Question: I create 'ExpandableListview' in 'Android'. I use custom adapter but my all child item is in every single group.
Result that I want to :
'''
[ First ] [ Second ] [ Third ]
- AAA - DDD - GGG
- BBB - EEE - HHH
- CCC - FFF - III
'''
('First', 'Second', and 'Third' is expandable list group name / and other is child item name)
But My list show like :
'''
[ First ] [ Second ] [ Third ]
- AAA - AAA - AAA
- BBB - BBB - BBB
- CCC - CCC - CCC
- DDD - DDD - DDD
- EEE - EEE - EEE
- FFF - FFF - FFF
- GGG - GGG - GGG
- HHH - HHH - HHH
- III - III - III
'''
Screenshot :
(I changed group name)

This is my code :
'''
//ExpandableList
private ExpandableListView mPastMedalList;
//ListView Adapter
private ArrayList<String> mGroupList = new ArrayList<>();
private ArrayList<Object> mChildList = null;
private ArrayList<String> mChildListContent = new ArrayList<>();
private void setList(){
setGroupData();
setChildGroupData();
mPastMedalList.setAdapter(new BaseExpandableAdapter(getActivity(), mGroupList, mChildList));
mPastMedalList.expandGroup(0); //default expand
//click event
mPastMedalList.setOnGroupClickListener(new ExpandableListView.OnGroupClickListener() {
@Override
public boolean onGroupClick(ExpandableListView parent, View v, int groupPosition, long id) {
setExpandableListViewHeight(parent, groupPosition);
return false;
}
});
}
private void setGroupData() {
mGroupList.add("First");
mGroupList.add("Second");
mGroupList.add("Third");
}
private void setChildGroupData() {
mChildList = new ArrayList<>();
mChildListContent.add("AAA");
mChildListContent.add("BBB");
mChildListContent.add("CCC");
mChildList.add(mChildListContent);
mChildList = new ArrayList<>();
mChildListContent.add("DDD");
mChildListContent.add("EEE");
mChildListContent.add("FFF");
mChildList.add(mChildListContent);
mChildList = new ArrayList<>();
mChildListContent.add("GGG");
mChildListContent.add("HHH");
mChildListContent.add("III");
mChildList.add(mChildListContent);
}
'''
and my adapter source:
'''
public class BaseExpandableAdapter extends BaseExpandableListAdapter {
private ArrayList<String> groupList = null;
private ArrayList<Object> childList = null;
private LayoutInflater inflater = null;
private ViewHolder viewHolder = null;
public BaseExpandableAdapter(Context c, ArrayList<String> groupList, ArrayList<Object> childList){
super();
this.inflater = LayoutInflater.from(c);
this.groupList = groupList;
this.childList = childList;
}
//return group size
@Override
public int getGroupCount() {
return groupList.size();
}
//return child view size
@Override
public int getChildrenCount(int groupPosition) {
return ((ArrayList<String>) childList.get(groupPosition)).size();
}
//return group position
@Override
public String getGroup(int groupPosition) {
return groupList.get(groupPosition);
}
//return child view
@Override
public String getChild(int groupPosition, int childPosition) {
return ((ArrayList<String>)childList.get(groupPosition)).get(childPosition);
}
//return group id
@Override
public long getGroupId(int groupPosition) {
return groupPosition;
}
//return child view id
@Override
public long getChildId(int groupPosition, int childPosition) {
return childPosition;
}
@Override
public boolean hasStableIds() {
return true;
}
//each group view ROW
@Override
public View getGroupView(int groupPosition, boolean isExpanded, View convertView, ViewGroup parent) {
View view = convertView;
if(view == null){
viewHolder = new ViewHolder();
view = inflater.inflate(R.layout.rio2016_sports_olympic_header, null);
viewHolder.header = (TextView) view.findViewById(R.id.sports_olympic_list_header);
viewHolder.drawer = (ImageView) view.findViewById(R.id.sports_olympic_list_drawer);
view.setTag(viewHolder);
} else {
viewHolder = (ViewHolder)view.getTag();
}
//change icon when open or close
if(isExpanded){ //open
viewHolder.drawer.setImageResource(R.drawable.rio2016_sports_olympic_detail_drawer_up);
}else{ //close
viewHolder.drawer.setImageResource(R.drawable.rio2016_sports_olympic_detail_drawer_down);
}
viewHolder.header.setText(getGroup(groupPosition));
return view;
}
//return child view
@Override
public View getChildView(int groupPosition, int childPosition, boolean isLastChild, View convertView, ViewGroup parent) {
View view = convertView;
if(view == null){
viewHolder = new ViewHolder();
view = inflater.inflate(R.layout.rio2016_sports_olympic_item, null);
viewHolder.medal = (ImageView) view.findViewById(R.id.sports_olympic_list_medal);
viewHolder.flag = (ImageView) view.findViewById(R.id.sports_olympic_list_flag);
viewHolder.countries = (TextView) view.findViewById(R.id.sports_olympic_list_countries);
viewHolder.name = (TextView) view.findViewById(R.id.sports_olympic_list_name);
view.setTag(viewHolder);
} else {
viewHolder = (ViewHolder)view.getTag();
}
viewHolder.medal.setImageResource(R.drawable.rio2016_sports_olympic_detail_medal);
viewHolder.flag.setImageResource(R.drawable.rio2016_sports_olympic_detail_flag);
viewHolder.countries.setText("KOR");
viewHolder.name.setText(getChild(groupPosition, childPosition));
return view;
}
//
@Override
public boolean isChildSelectable(int groupPosition, int childPosition) {
return true;
}
class ViewHolder {
//header
private TextView header;
private ImageView drawer;
//item
private ImageView medal;
private ImageView flag;
private TextView countries;
private TextView name;
}
}
'''
I wonder why don't every child item in correct each group? Please help me! Thanks, all :)
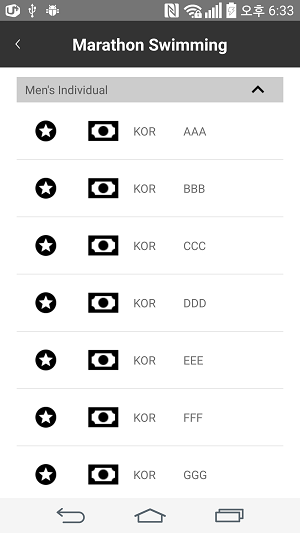
Answer: Inside Your 'setChildGroupData()' function you are using same 'mChildListContent' variable instead of creating new one for each of three.
You should probably do this ->
'''
mChildList = new ArrayList<>();
mChildListContent = new ArrayList<>();
mChildListContent.add("AAA");
mChildListContent.add("BBB");
mChildListContent.add("CCC");
mChildList.add(mChildListContent);
mChildList = new ArrayList<>();
mChildListContent = new ArrayList<>();
mChildListContent.add("DDD");
mChildListContent.add("EEE");
mChildListContent.add("FFF");
mChildList.add(mChildListContent);
mChildList = new ArrayList<>();
mChildListContent = new ArrayList<>();
mChildListContent.add("GGG");
mChildListContent.add("HHH");
mChildListContent.add("III");
mChildList.add(mChildListContent);
'''